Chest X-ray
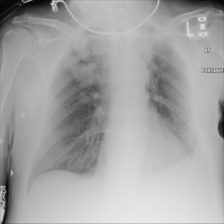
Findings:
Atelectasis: negative
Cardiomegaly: negative
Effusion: negative
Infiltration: negative
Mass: positive
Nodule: negative
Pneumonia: negative
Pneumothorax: negative
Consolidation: negative
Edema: negative
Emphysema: negative
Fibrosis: negative
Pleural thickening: negative
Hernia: negative